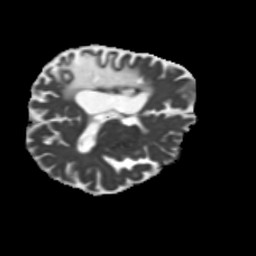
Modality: MD
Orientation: axial
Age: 54
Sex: male
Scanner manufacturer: siemens
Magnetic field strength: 3 T
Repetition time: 5.25 s
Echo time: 0.08 s